Question: I'm trying to set "pretend" value using the following code but it didn't work.
'''
dataBase.ref().orderByChild('en_word').equalTo('pretend').set({
en_word: 'Pretend'
})
'''

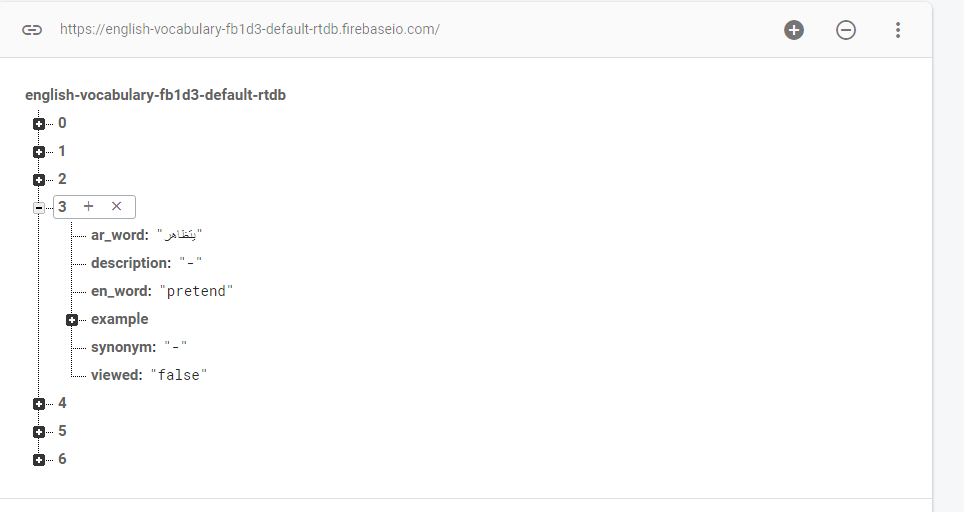
Answer: Writing a value to the Firebase requires that you know the complete, exact path where you want to write. It doesn't support so-called update queries, where you send a query and a write operation to the database in one go. Instead you will have to:
1. Execute the query.
2. Loop over the results.
3. Update each of them in turn.
So in your case that'd be something like:
'''
let query = dataBase.ref().orderByChild('en_word').equalTo('pretend');
query.once("value").then((results) => {
results.forEach((snapshot) => {
snapshot.ref.update({
en_word: 'Pretend'
})
})
})
'''